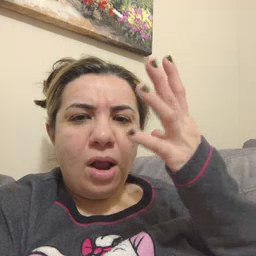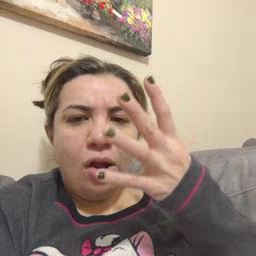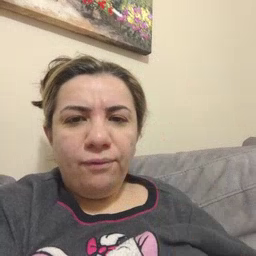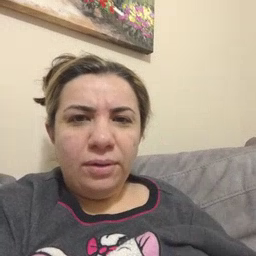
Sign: wet